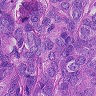
Metastatic tissue present: yes